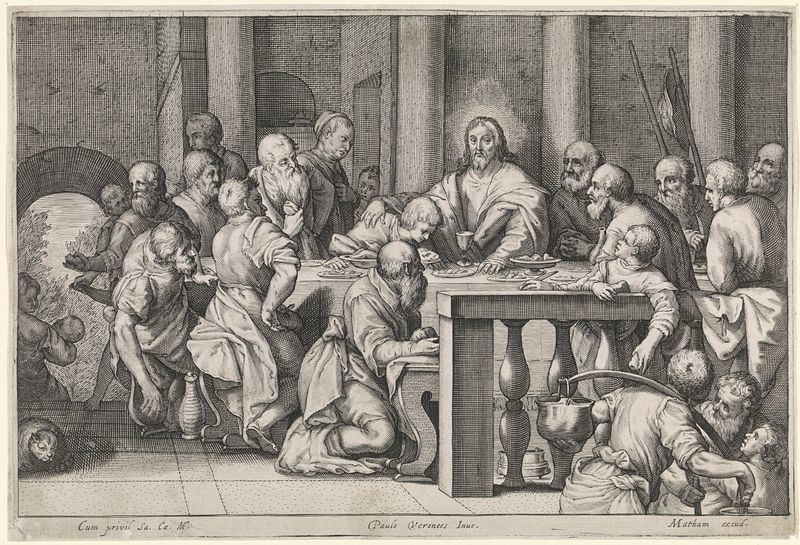
Titel: Laatste Avondmaal
Künstler: Jacob Matham
Standort: Amsterdam
Institution: Rijksmuseum
Schlagwörter: columns, men, painting, table, woman, wine, food, child, children, feast, cat, history, jesus, christ, cup, sheep, eating, doorway, kneeling, latin, balustrade, halo, chalice, jesus christ, beards, goblet, supper, apostles, last supper, last, judas, dishes, disciples, plates, antics, apostols, graille, twelve apostols, historz, holy meeting